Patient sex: F
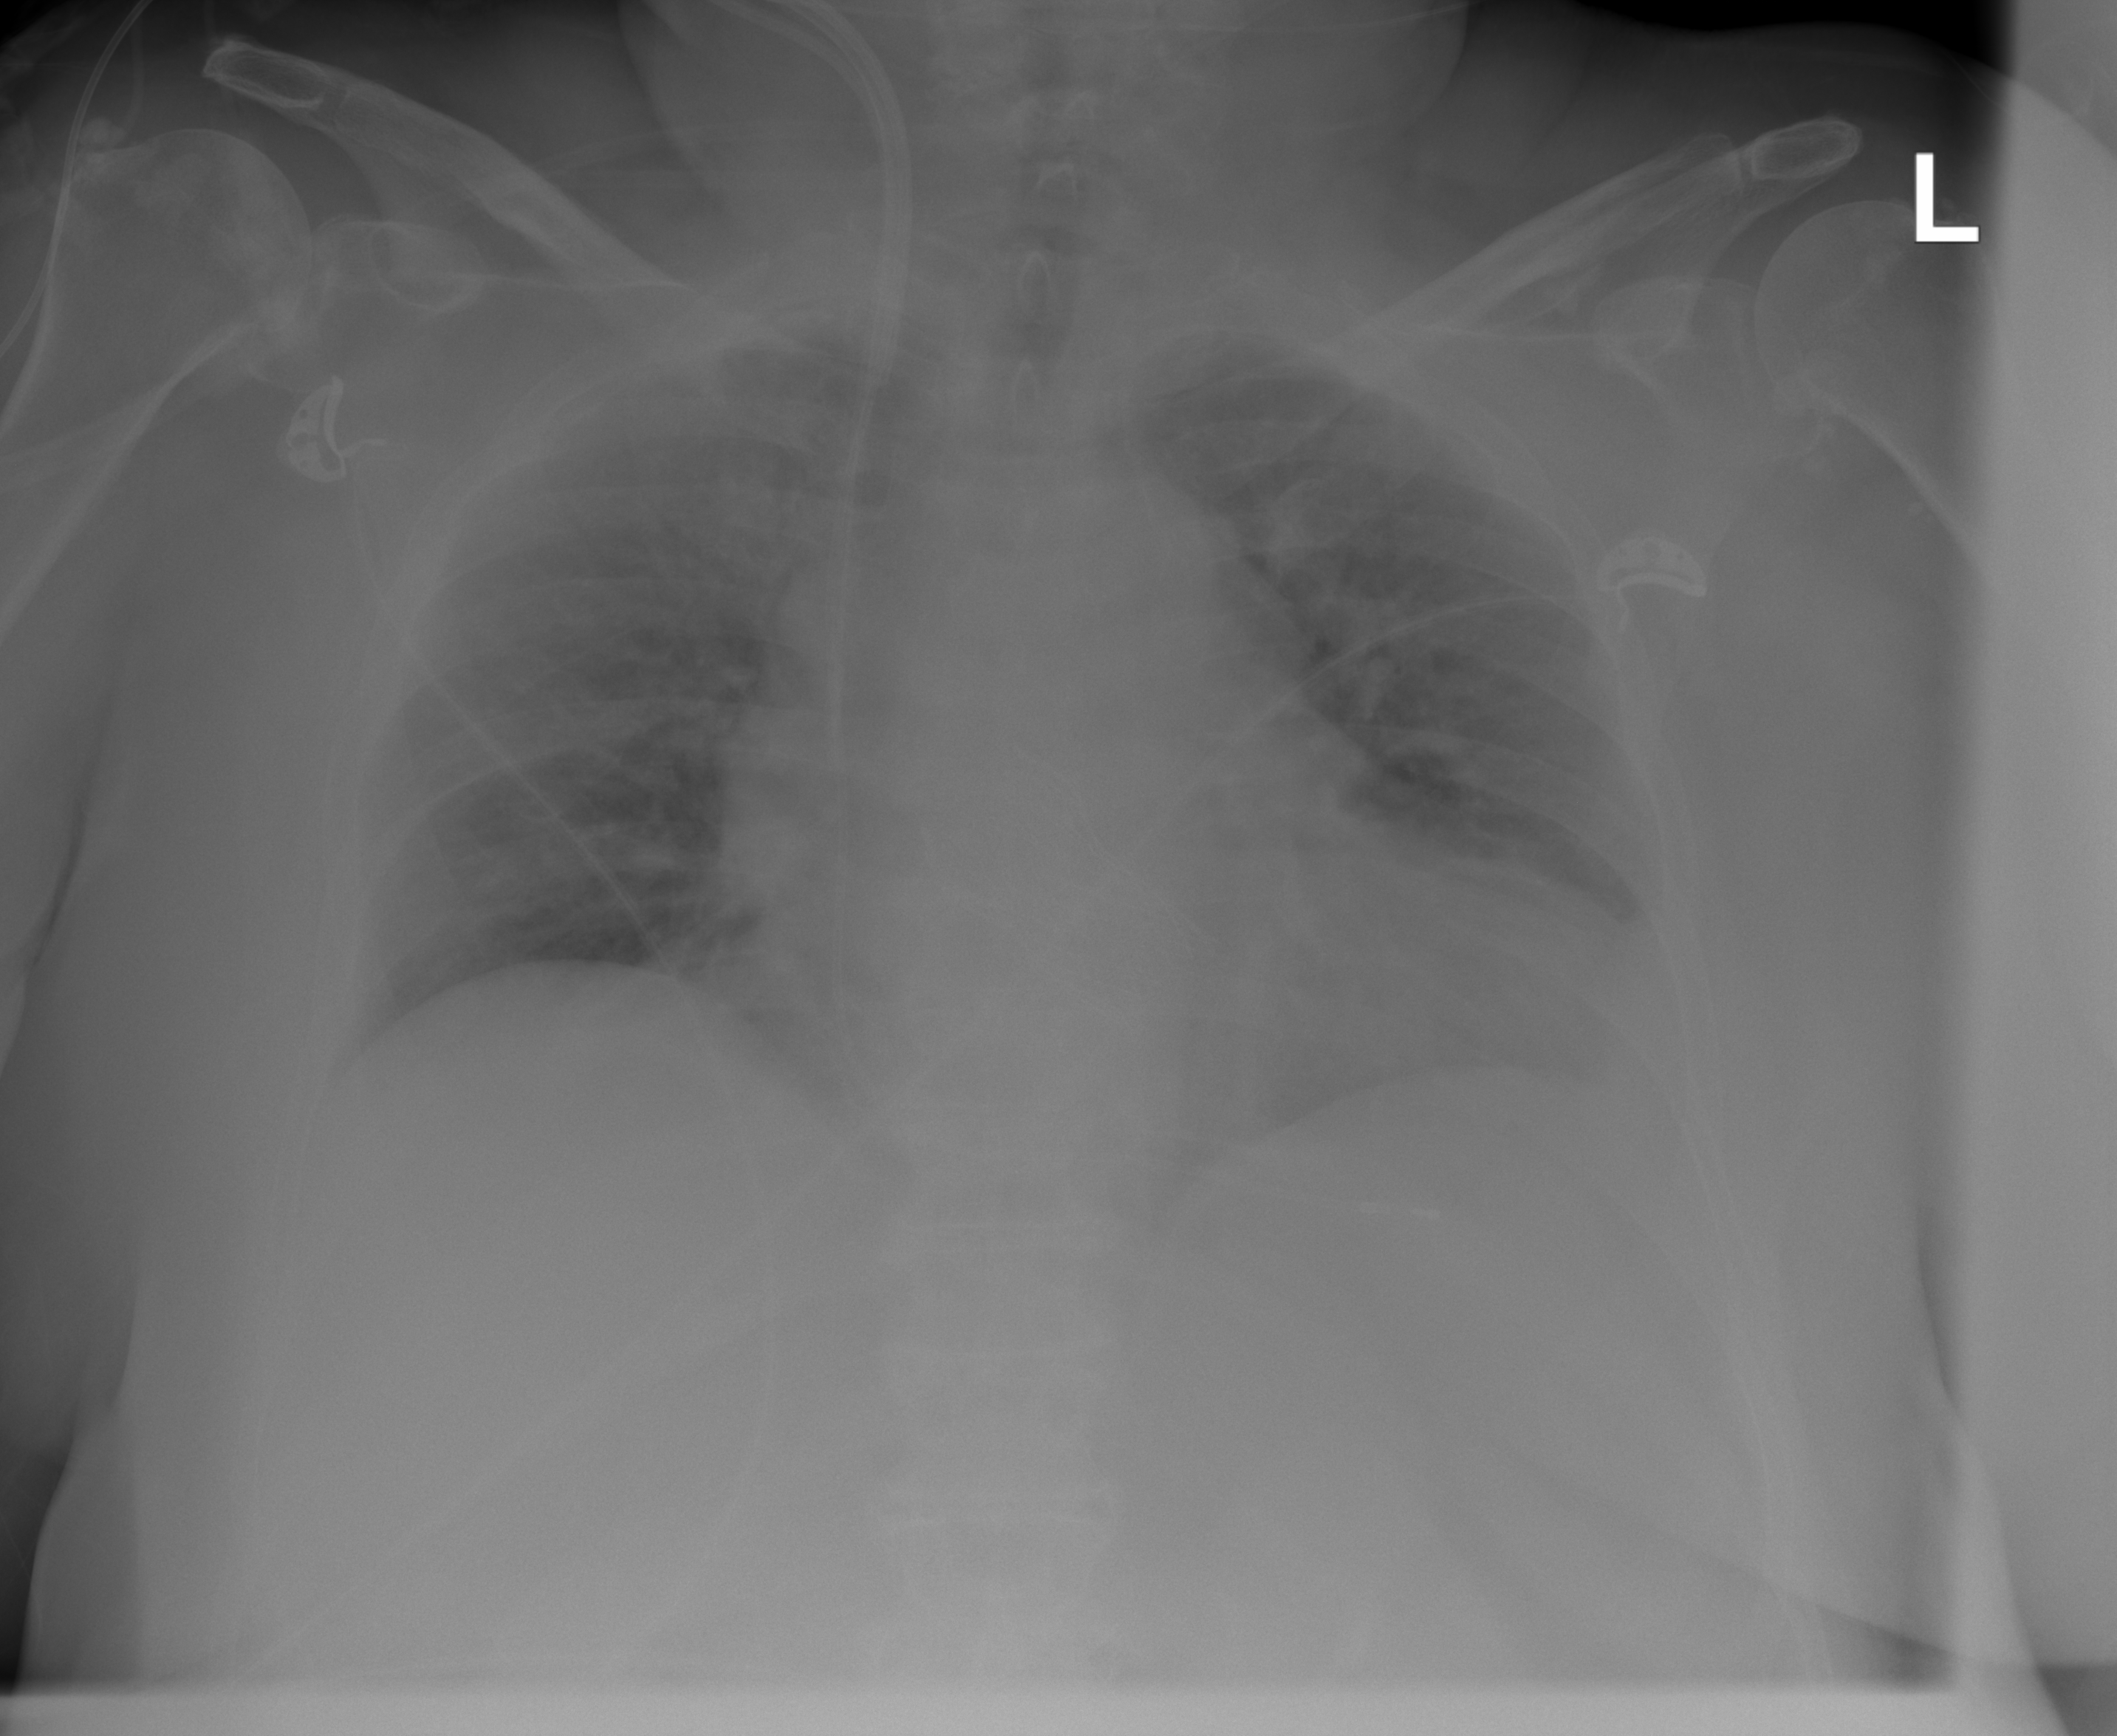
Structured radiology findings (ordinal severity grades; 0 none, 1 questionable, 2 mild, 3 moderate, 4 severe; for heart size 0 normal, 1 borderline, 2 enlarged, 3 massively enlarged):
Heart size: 3
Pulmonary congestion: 2
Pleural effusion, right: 0
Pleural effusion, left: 1
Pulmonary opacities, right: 2
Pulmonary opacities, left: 2
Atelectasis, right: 0
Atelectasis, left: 0